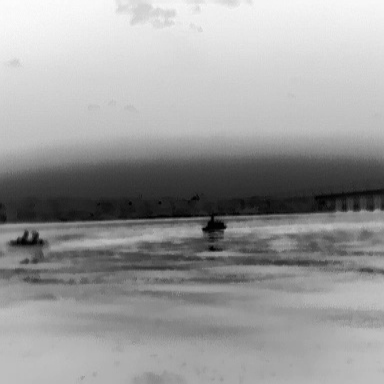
There are two objects shown in the infrared image, including a canoe, and a warship.